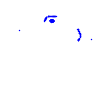
Particle: kaon